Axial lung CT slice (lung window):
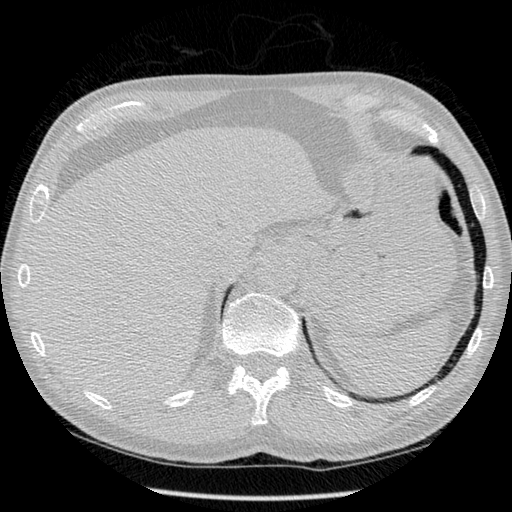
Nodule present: no